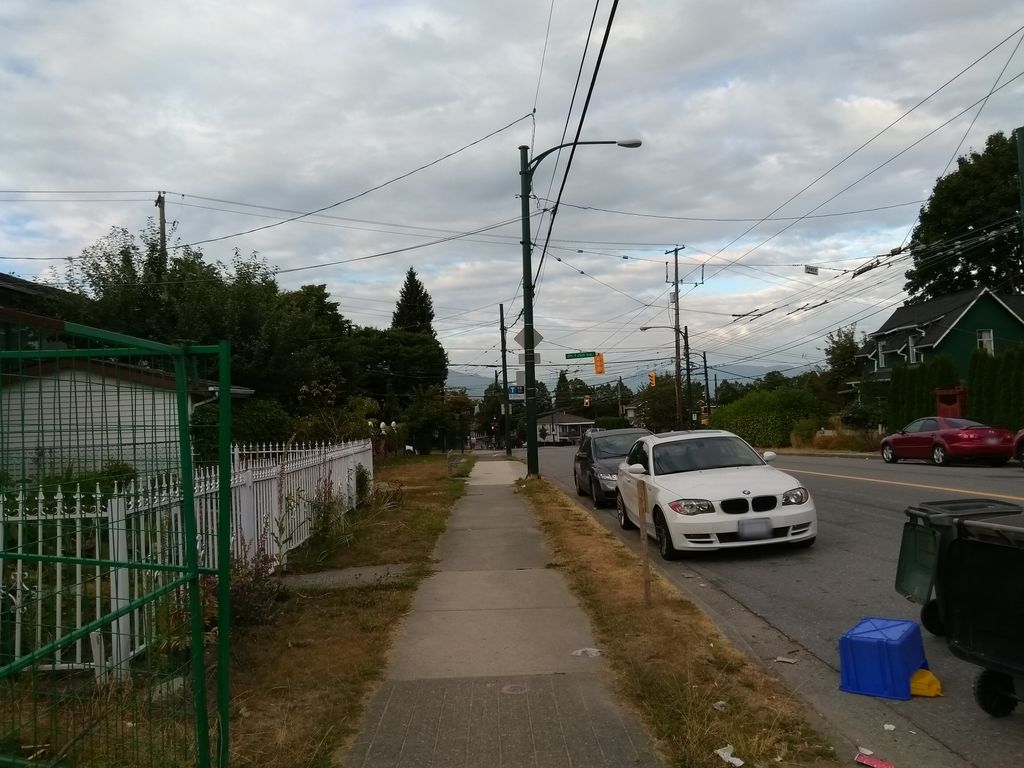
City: vancouver